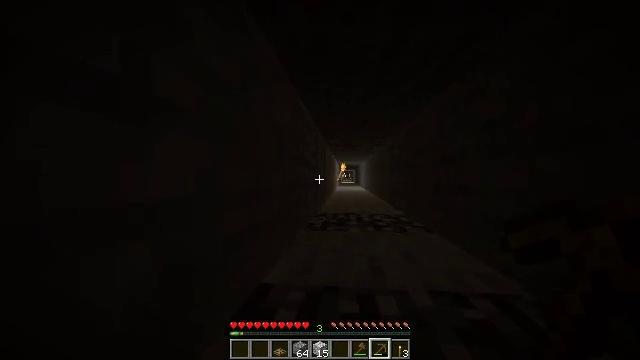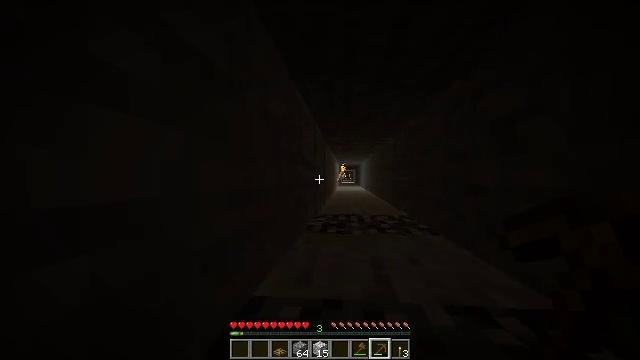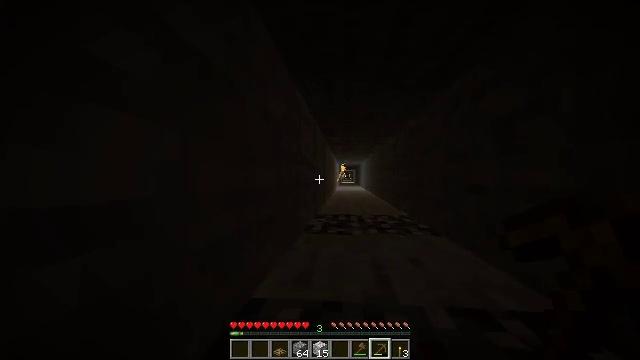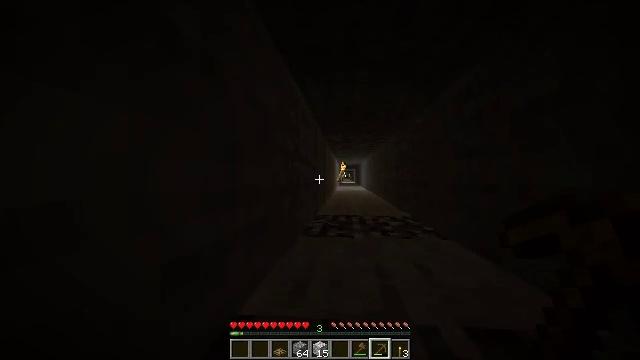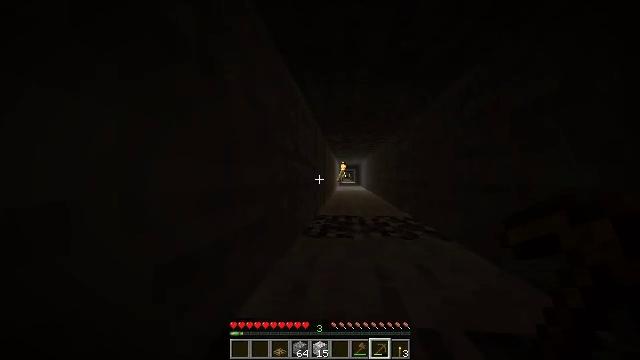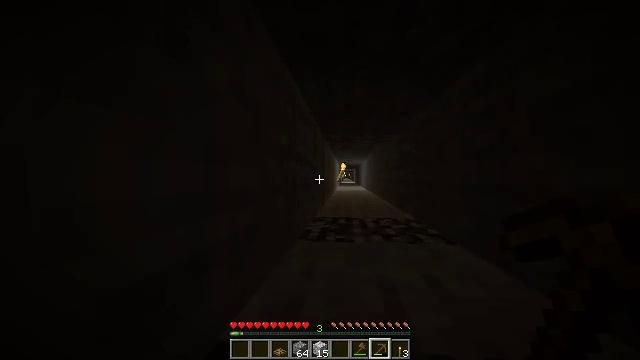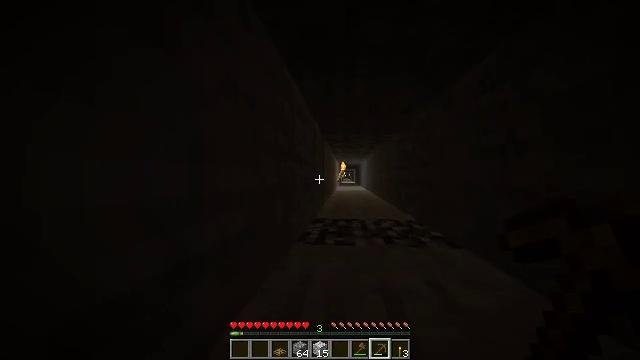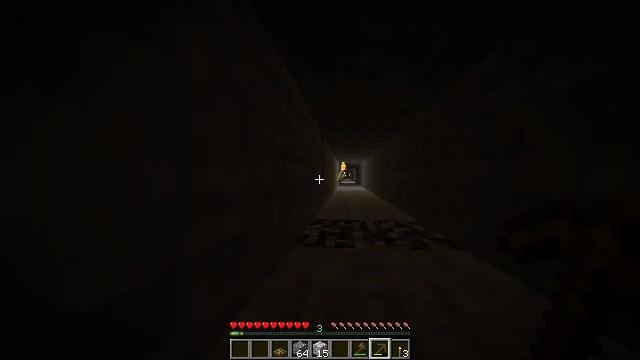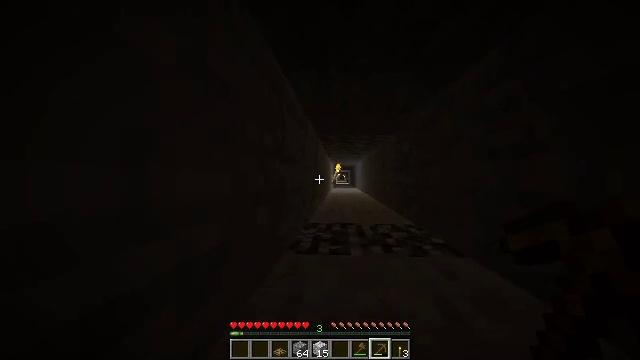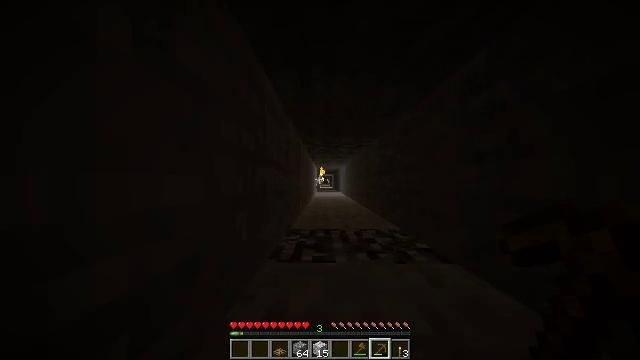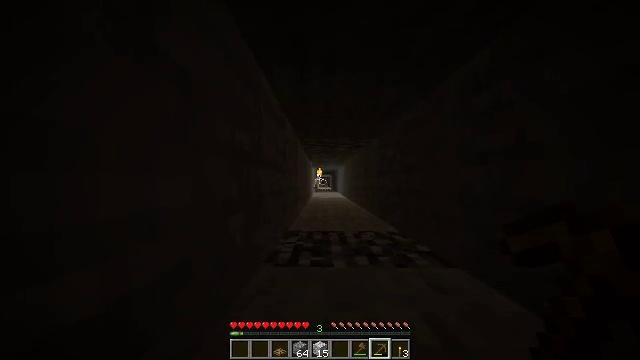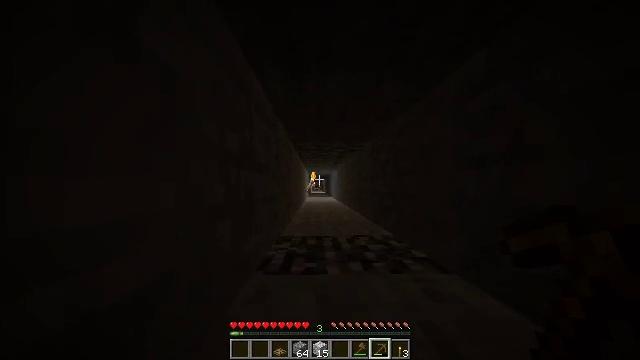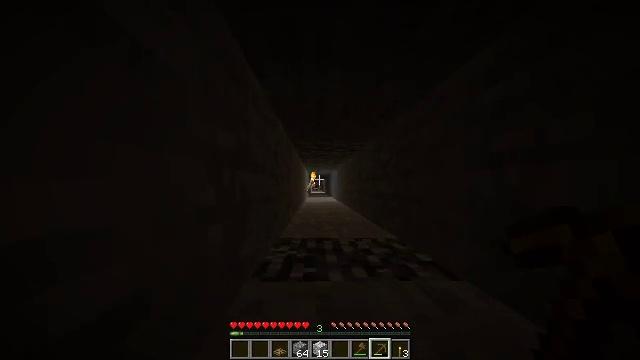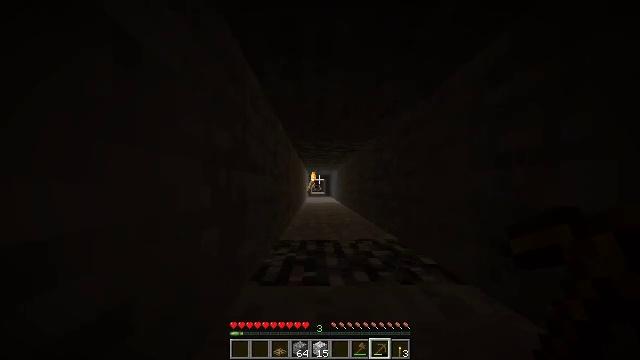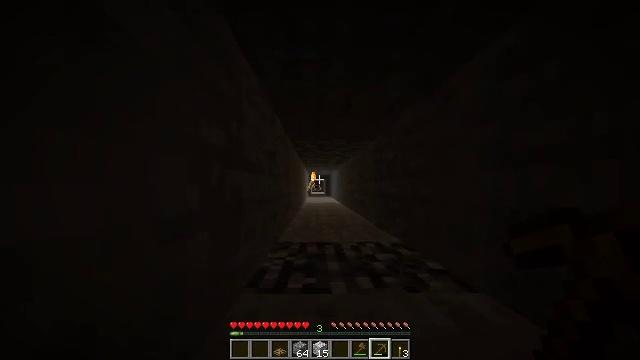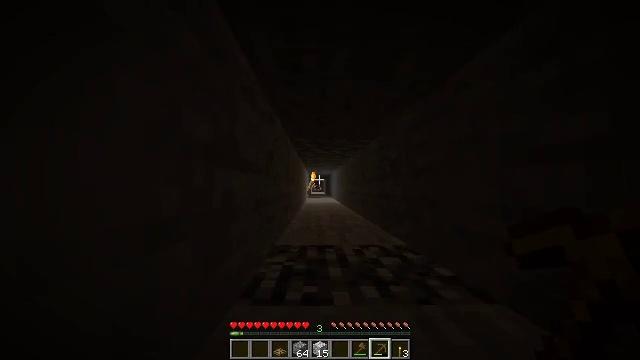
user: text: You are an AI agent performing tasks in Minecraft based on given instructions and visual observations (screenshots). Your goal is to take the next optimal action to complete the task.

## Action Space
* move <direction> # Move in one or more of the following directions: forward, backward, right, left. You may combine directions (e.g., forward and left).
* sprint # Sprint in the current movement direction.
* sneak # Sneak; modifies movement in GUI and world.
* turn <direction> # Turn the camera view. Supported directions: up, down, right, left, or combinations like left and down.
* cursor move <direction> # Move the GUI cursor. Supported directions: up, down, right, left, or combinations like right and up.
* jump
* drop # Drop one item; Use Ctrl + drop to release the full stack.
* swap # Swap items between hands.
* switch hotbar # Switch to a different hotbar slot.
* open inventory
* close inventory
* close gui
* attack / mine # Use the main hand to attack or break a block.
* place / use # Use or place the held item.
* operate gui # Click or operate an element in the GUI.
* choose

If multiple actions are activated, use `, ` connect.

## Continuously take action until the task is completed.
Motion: motion action
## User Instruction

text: Mine the wall torch to remove it.
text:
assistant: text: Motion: move forward
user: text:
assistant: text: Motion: move forward
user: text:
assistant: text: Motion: move forward
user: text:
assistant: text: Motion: move forward
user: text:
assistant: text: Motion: move forward
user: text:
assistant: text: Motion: move forward
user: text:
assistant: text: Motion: move forward
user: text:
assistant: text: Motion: move forward, turn right
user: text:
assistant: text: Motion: move forward, turn right
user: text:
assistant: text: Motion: move forward
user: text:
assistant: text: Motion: move forward, turn right
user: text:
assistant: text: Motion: move forward
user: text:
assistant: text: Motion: move forward
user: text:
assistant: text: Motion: move forward
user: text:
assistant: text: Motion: move forward
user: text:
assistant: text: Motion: move forward
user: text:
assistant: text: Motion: move forward
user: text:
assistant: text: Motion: move forward
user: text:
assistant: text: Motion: move forward
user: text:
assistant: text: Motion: move forward
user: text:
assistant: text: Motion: move forward
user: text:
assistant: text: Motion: move forward
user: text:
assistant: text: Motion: move forward
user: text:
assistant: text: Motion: move forward
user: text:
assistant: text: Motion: move forward
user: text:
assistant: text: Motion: move forward
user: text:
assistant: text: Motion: move forward
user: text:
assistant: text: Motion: move forward
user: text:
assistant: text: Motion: move forward
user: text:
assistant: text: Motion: move forward